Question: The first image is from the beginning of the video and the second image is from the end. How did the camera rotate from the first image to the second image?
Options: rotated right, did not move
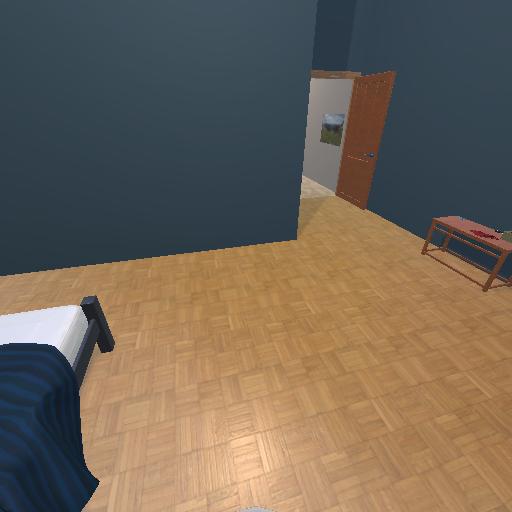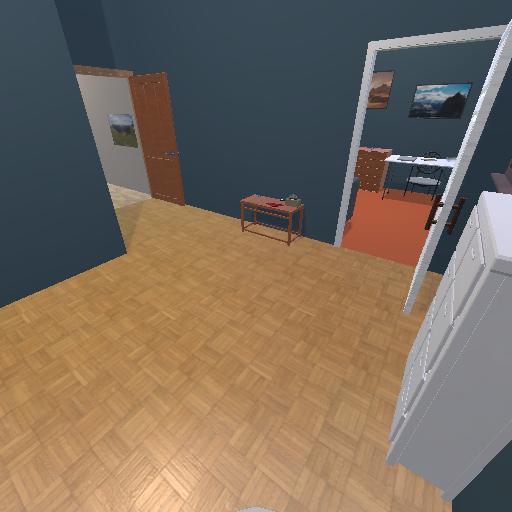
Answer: rotated right